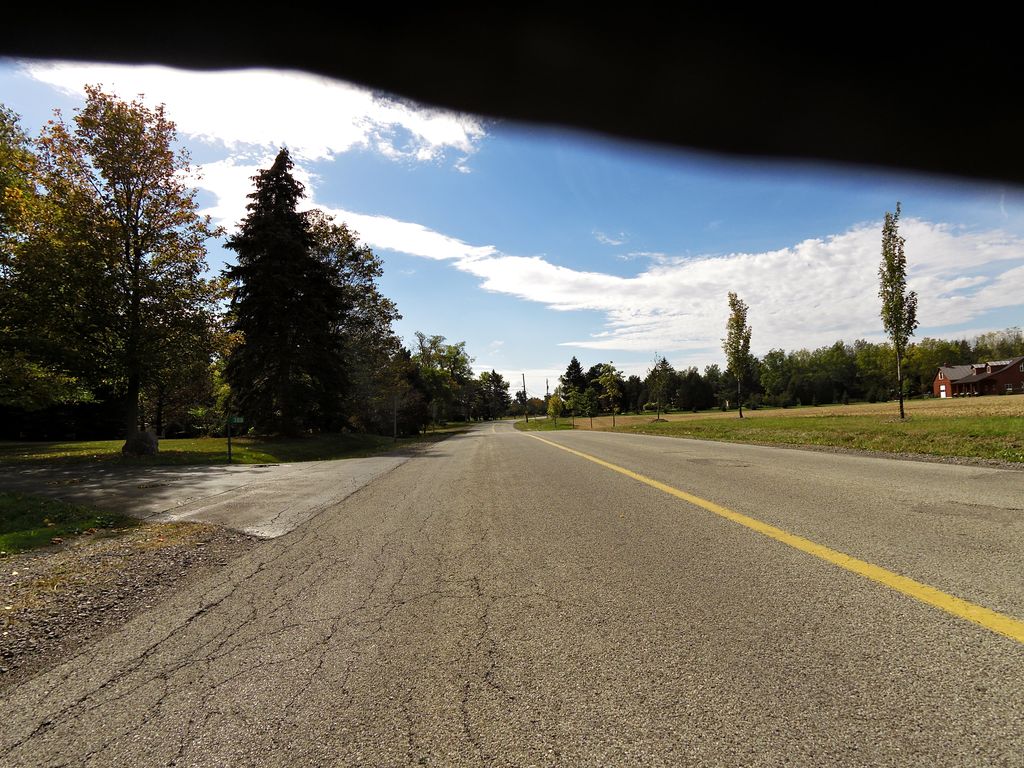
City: hamilton